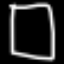
Label: square